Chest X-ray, PA view. Patient: 65 years old, sex M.
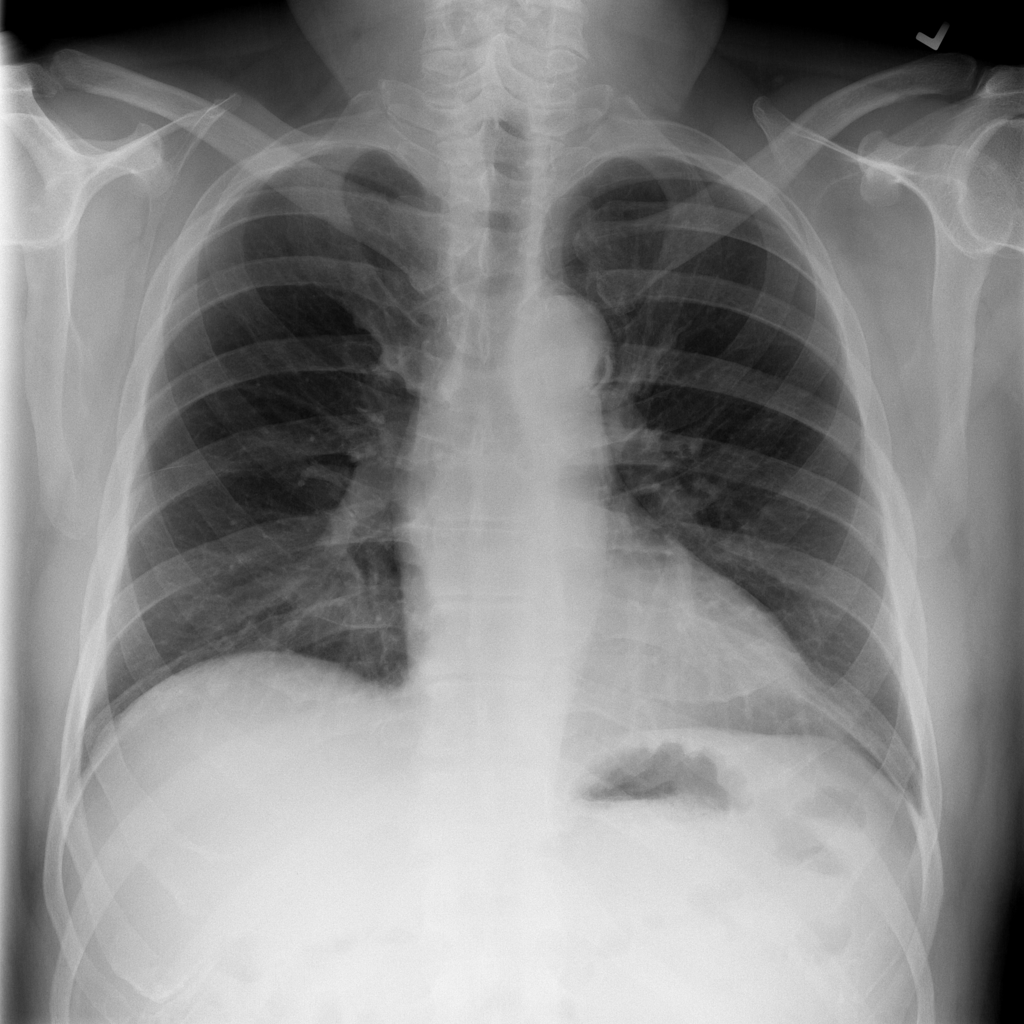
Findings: No Finding